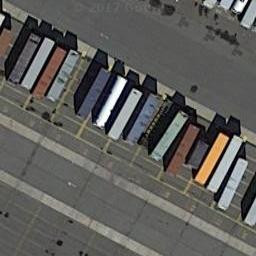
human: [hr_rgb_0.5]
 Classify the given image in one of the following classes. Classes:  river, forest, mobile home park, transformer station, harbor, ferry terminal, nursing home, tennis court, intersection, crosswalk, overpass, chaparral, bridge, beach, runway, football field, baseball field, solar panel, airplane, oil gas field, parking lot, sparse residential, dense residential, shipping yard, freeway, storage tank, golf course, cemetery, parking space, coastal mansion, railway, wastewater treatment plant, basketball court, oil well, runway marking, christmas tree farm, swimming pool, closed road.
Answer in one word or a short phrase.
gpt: shipping yard